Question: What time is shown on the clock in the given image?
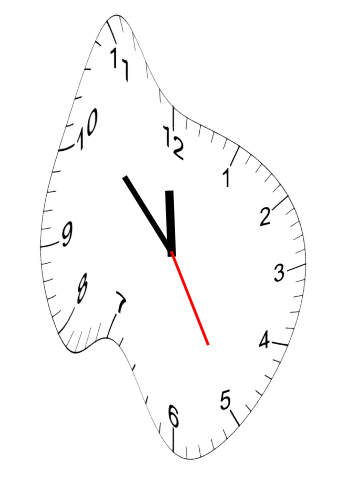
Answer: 11:52:25